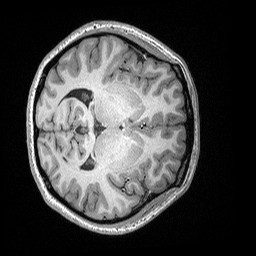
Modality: T1w
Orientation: axial
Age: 25
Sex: female